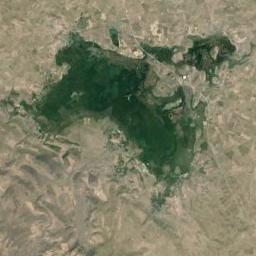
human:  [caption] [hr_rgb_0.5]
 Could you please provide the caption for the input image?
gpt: The ground is rough around the lake .

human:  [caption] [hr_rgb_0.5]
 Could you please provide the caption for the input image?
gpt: The lakes in the picture vary in size .

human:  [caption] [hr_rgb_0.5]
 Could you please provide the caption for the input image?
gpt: An irregularly shaped turquoise lake on a tan mountain .

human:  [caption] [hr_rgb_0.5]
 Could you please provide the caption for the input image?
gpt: The lake lies in a rolling wasteland and the water is deep green .

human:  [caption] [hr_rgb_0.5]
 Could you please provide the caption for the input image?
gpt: There are yellow bare land around the green lake .